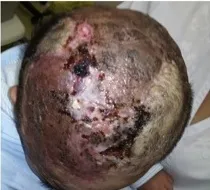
Patient with Crouzon Syndrome, with cranio-cervico-facial involvement after a surgical procedure of cervicofacial advancement whit septic shock and acute and chronic osteomyelitis. E) The patient was discharged from the hospital.
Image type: medical_photograph (other_medical_photograph)